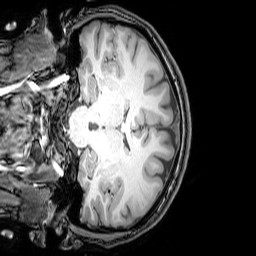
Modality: T1w
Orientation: coronal
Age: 26
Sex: female
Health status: healthy
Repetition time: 0.081 s
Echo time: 0.037 s